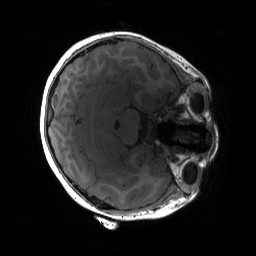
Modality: T1w
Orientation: axial
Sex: female
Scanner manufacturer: siemens
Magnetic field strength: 3 T
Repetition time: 1.9 s
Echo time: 0.00243 s